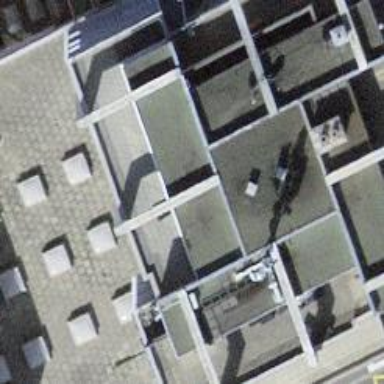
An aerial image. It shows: Hotel building with flat roof.